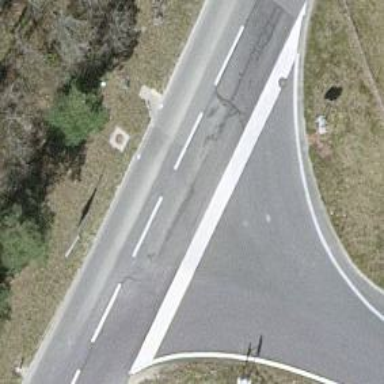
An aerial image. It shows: Road with stop sign.